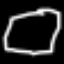
Label: octagon